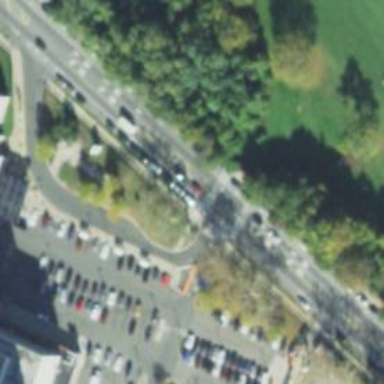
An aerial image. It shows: Zebra crossing on the road.